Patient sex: M
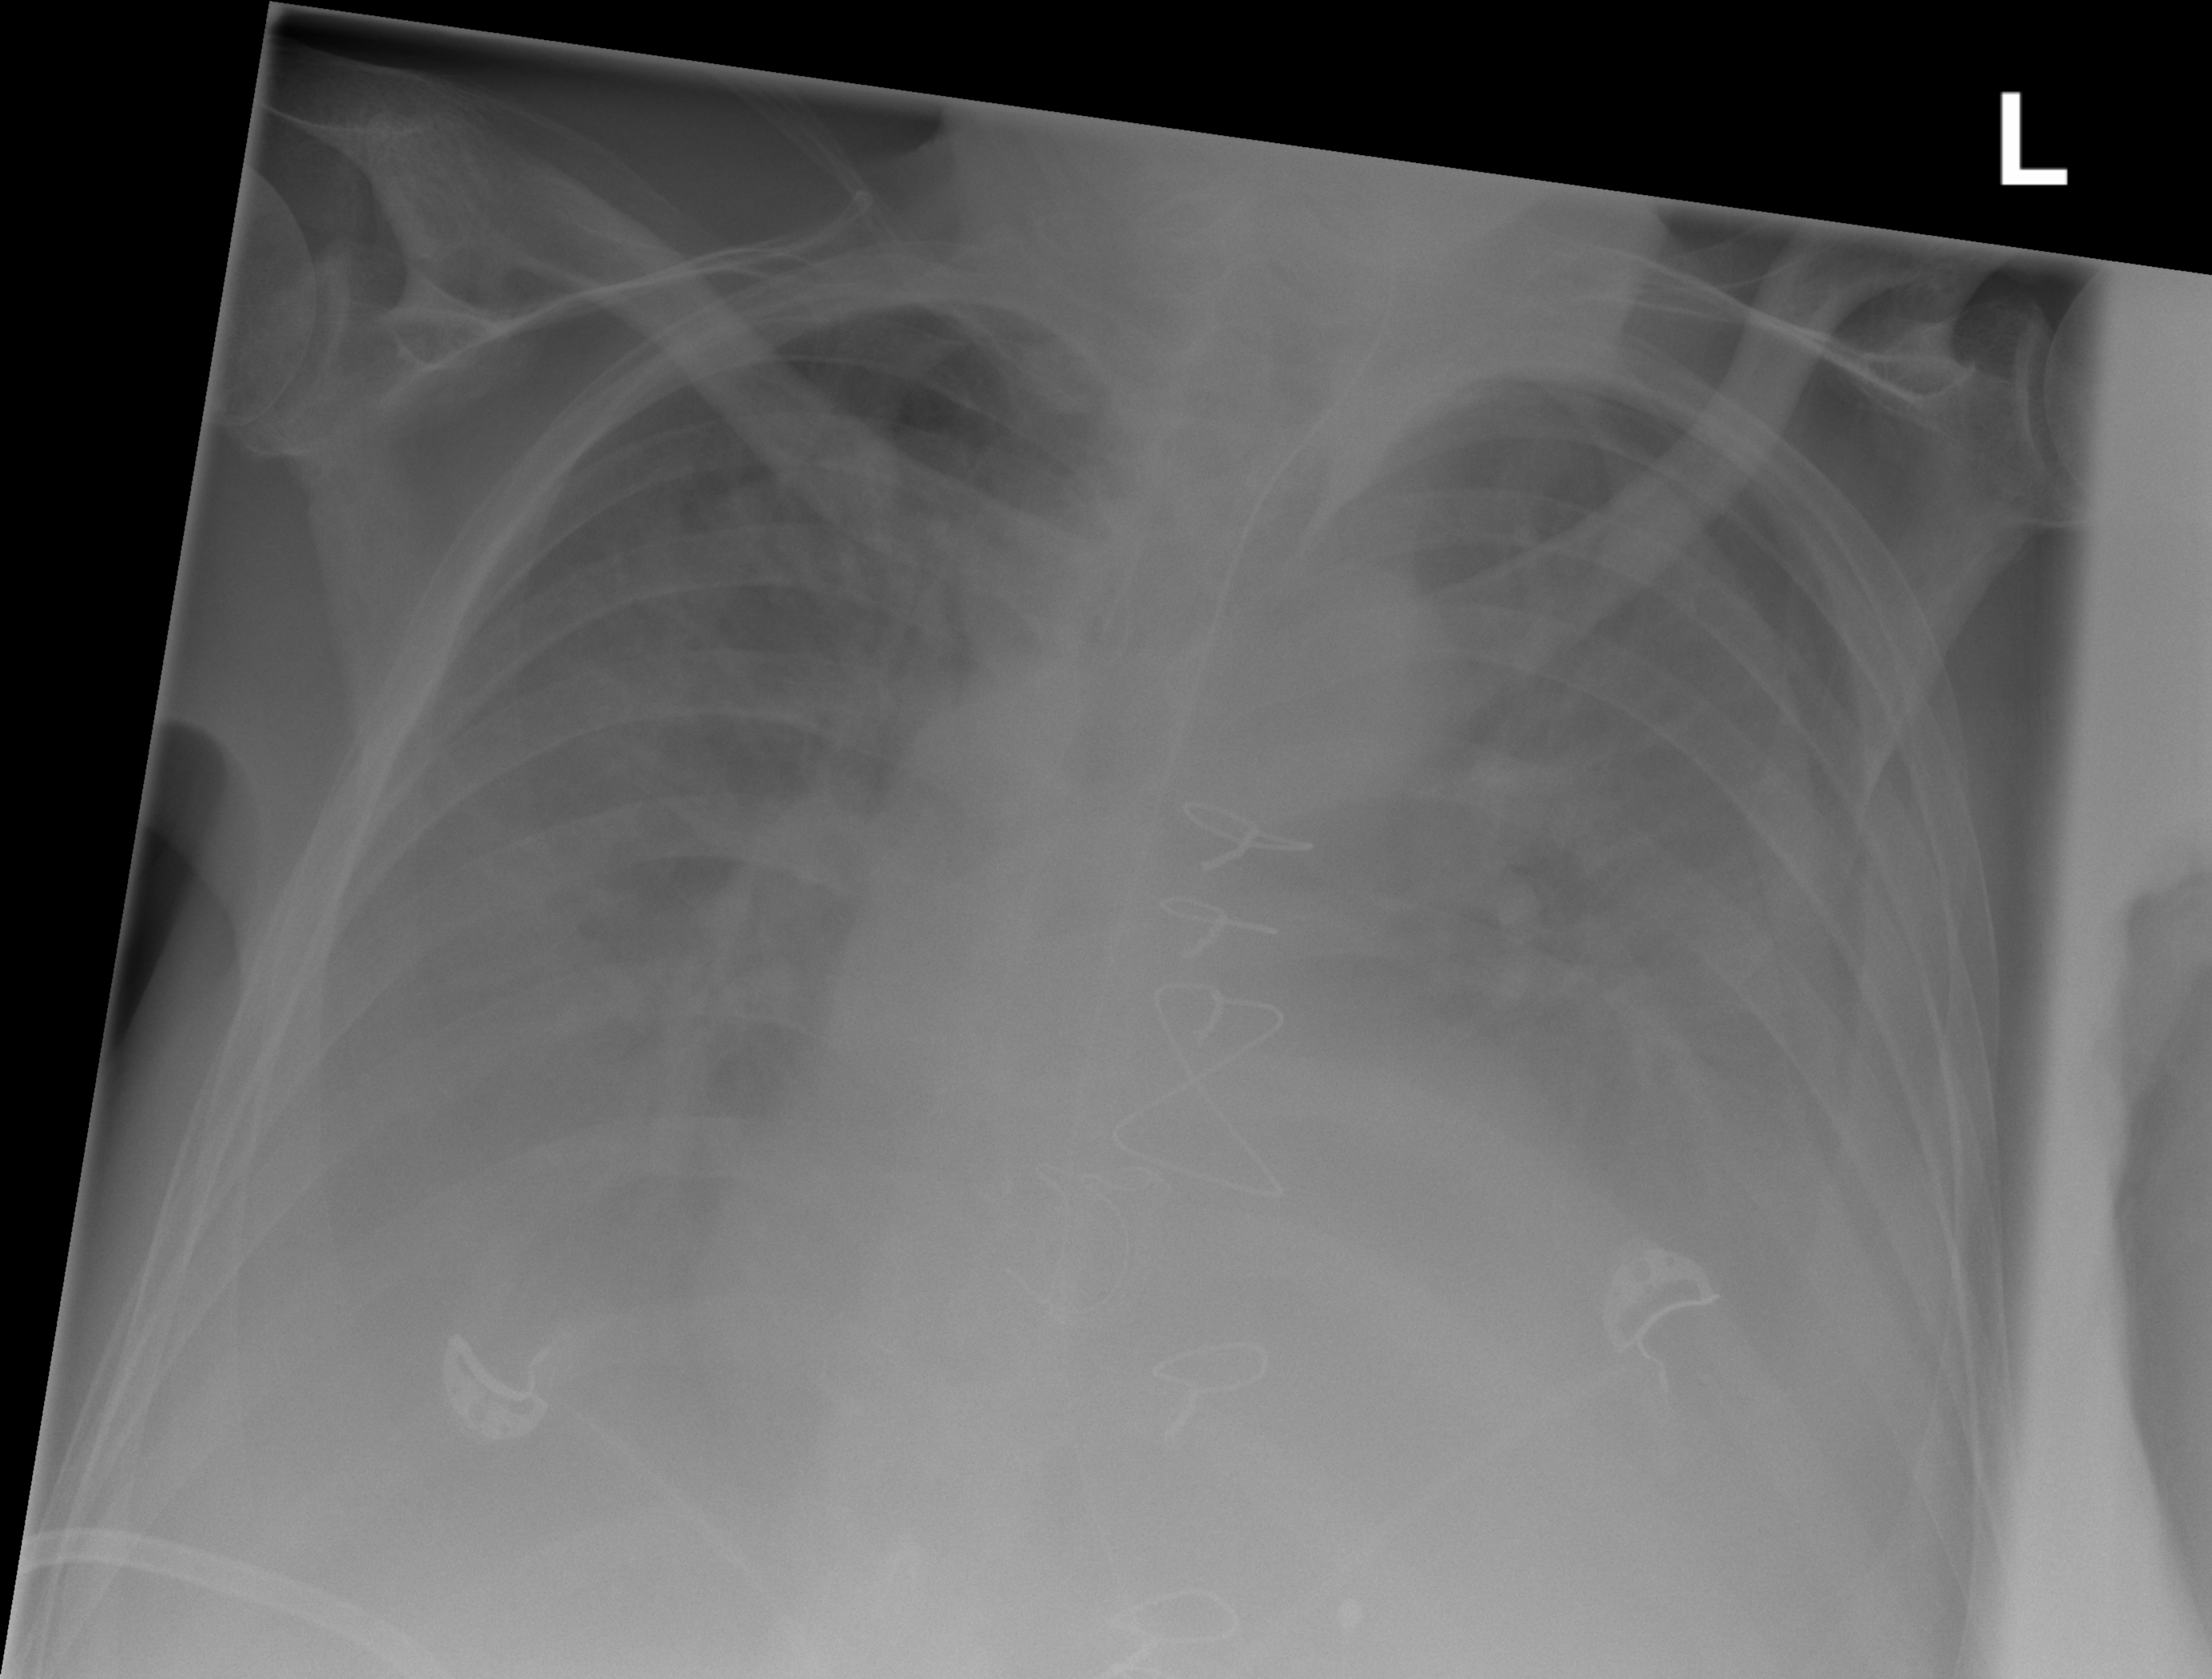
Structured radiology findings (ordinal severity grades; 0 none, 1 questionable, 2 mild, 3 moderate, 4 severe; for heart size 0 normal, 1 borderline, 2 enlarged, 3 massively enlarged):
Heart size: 2
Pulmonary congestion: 2
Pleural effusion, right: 3
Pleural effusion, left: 3
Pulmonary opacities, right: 0
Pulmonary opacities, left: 0
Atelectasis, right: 3
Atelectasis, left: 3